Field crop: maize
Growth stage: 2
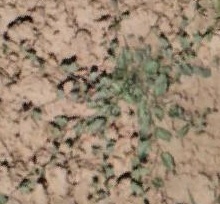
Species: convolvulus